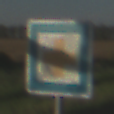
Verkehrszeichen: ErsteHilfe
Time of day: SunriseSunset
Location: Outdoor (Nature)
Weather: Clear
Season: NotSpecified
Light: Natural